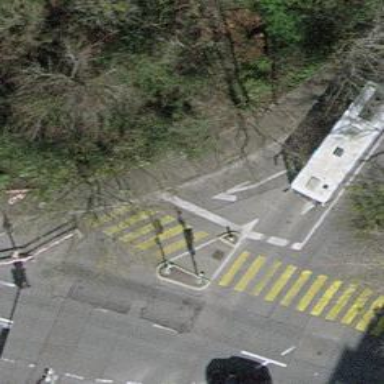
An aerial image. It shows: Road crossing with traffic signals.